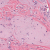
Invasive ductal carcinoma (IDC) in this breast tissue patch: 1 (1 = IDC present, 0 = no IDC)